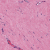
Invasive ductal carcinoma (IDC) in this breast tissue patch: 0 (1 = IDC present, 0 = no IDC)